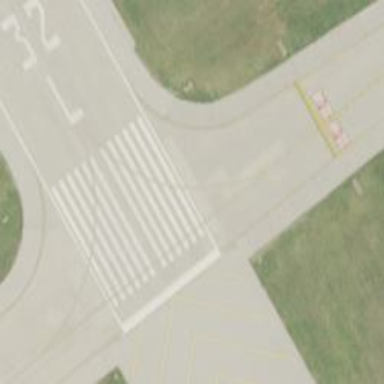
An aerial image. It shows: Image of taxiway at airport.